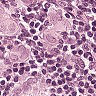
Metastatic tissue present: yes